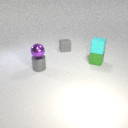
small cyan rubber cube above small green rubber cube